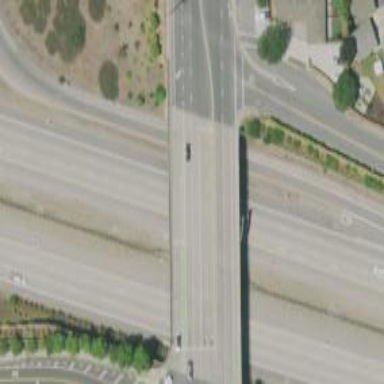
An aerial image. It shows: Secondary road with bridge.